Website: macys
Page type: billing-address
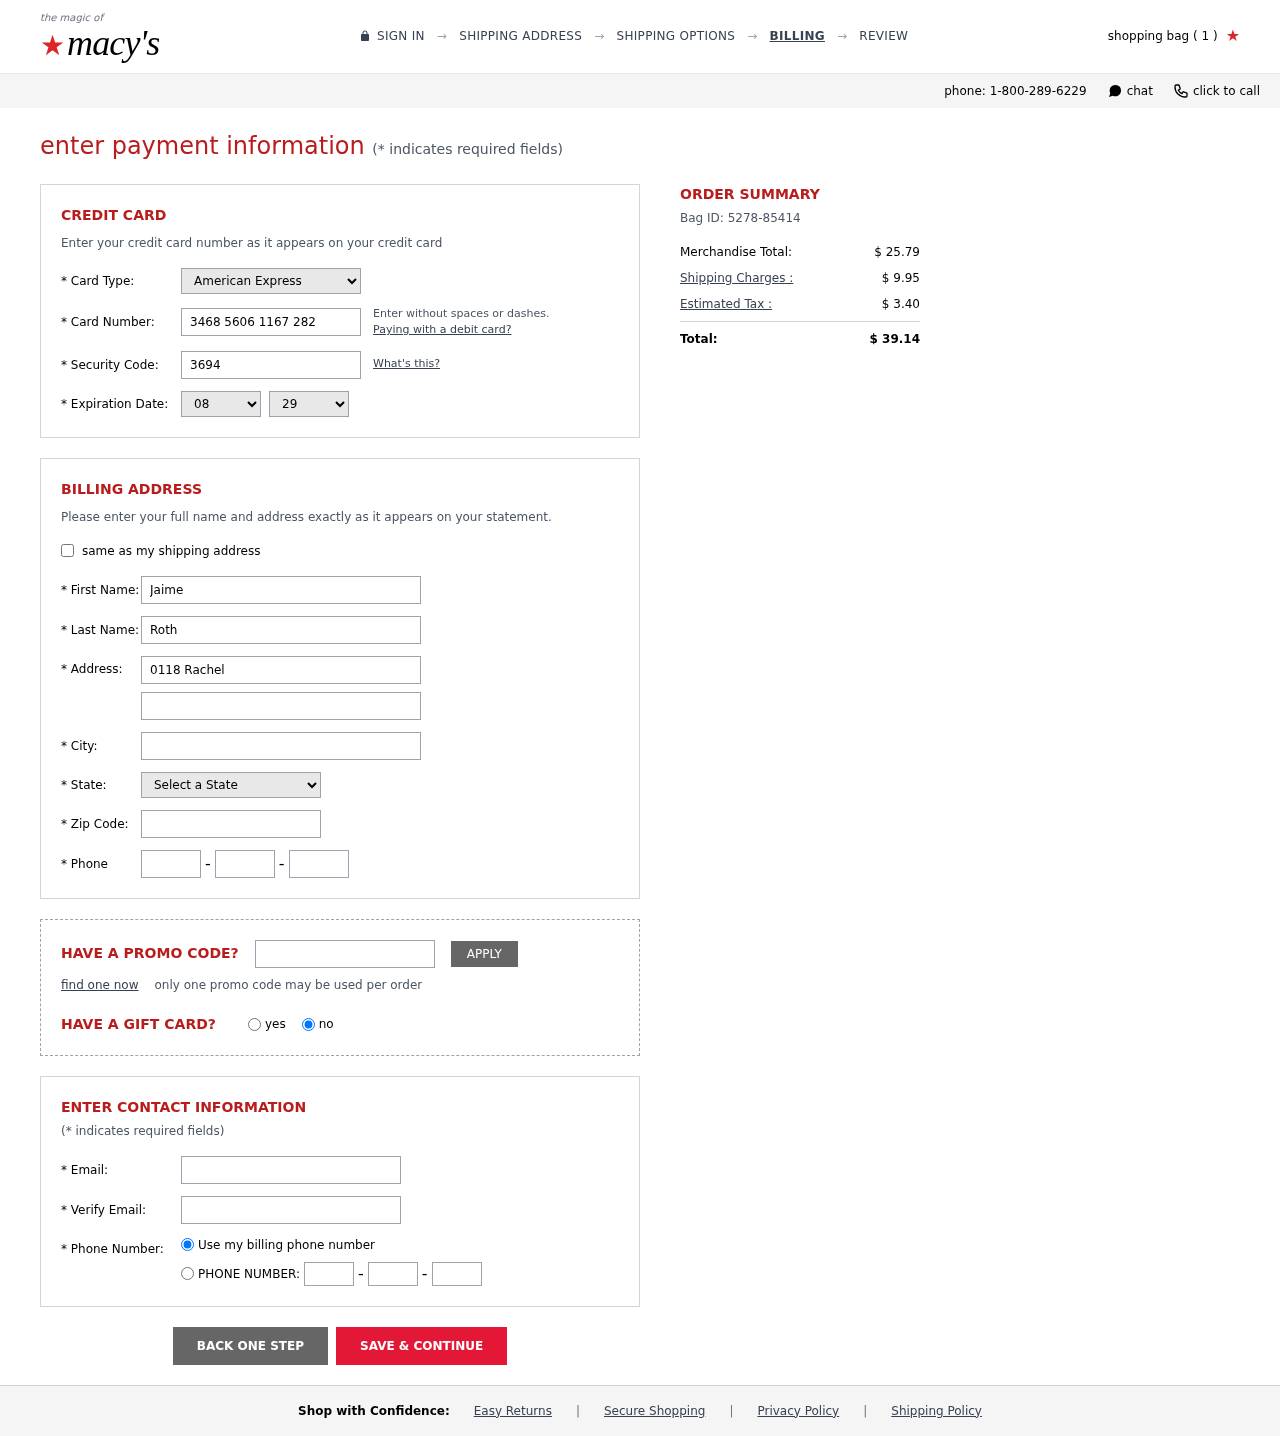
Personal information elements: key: PII_CARD_CVV
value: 3694
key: PII_CARD_EXPIRY_MONTH
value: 08
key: PII_CARD_EXPIRY_YEAR
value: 29
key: PII_CARD_NUMBER
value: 3468 5606 1167 282
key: PII_CARD_TYPE
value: American Express
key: PII_CITY
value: West Adrian
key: PII_EMAIL
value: jaime.roth@hotmail.com
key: PII_FIRSTNAME
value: Jaime
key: PII_LASTNAME
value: Roth
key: PII_PHONE_AREA
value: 412
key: PII_PHONE_PREFIX
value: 419
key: PII_PHONE_SUFFIX
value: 7193
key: PII_POSTCODE
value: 51562
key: PII_STATE_ABBR
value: GA
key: PII_STREET
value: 0118 Rachel Lakes Apt. 763
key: PII_STREET2
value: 667 Collins Motorway Apt. 247
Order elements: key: ORDER_NUM_ITEMS
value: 1
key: ORDER_ID
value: Bag ID: 5278-85414
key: ORDER_SUBTOTAL
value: $ 25.79
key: ORDER_SHIPPING_COST
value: $ 9.95
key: ORDER_TAX
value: $ 3.40
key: ORDER_TOTAL
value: $ 39.14